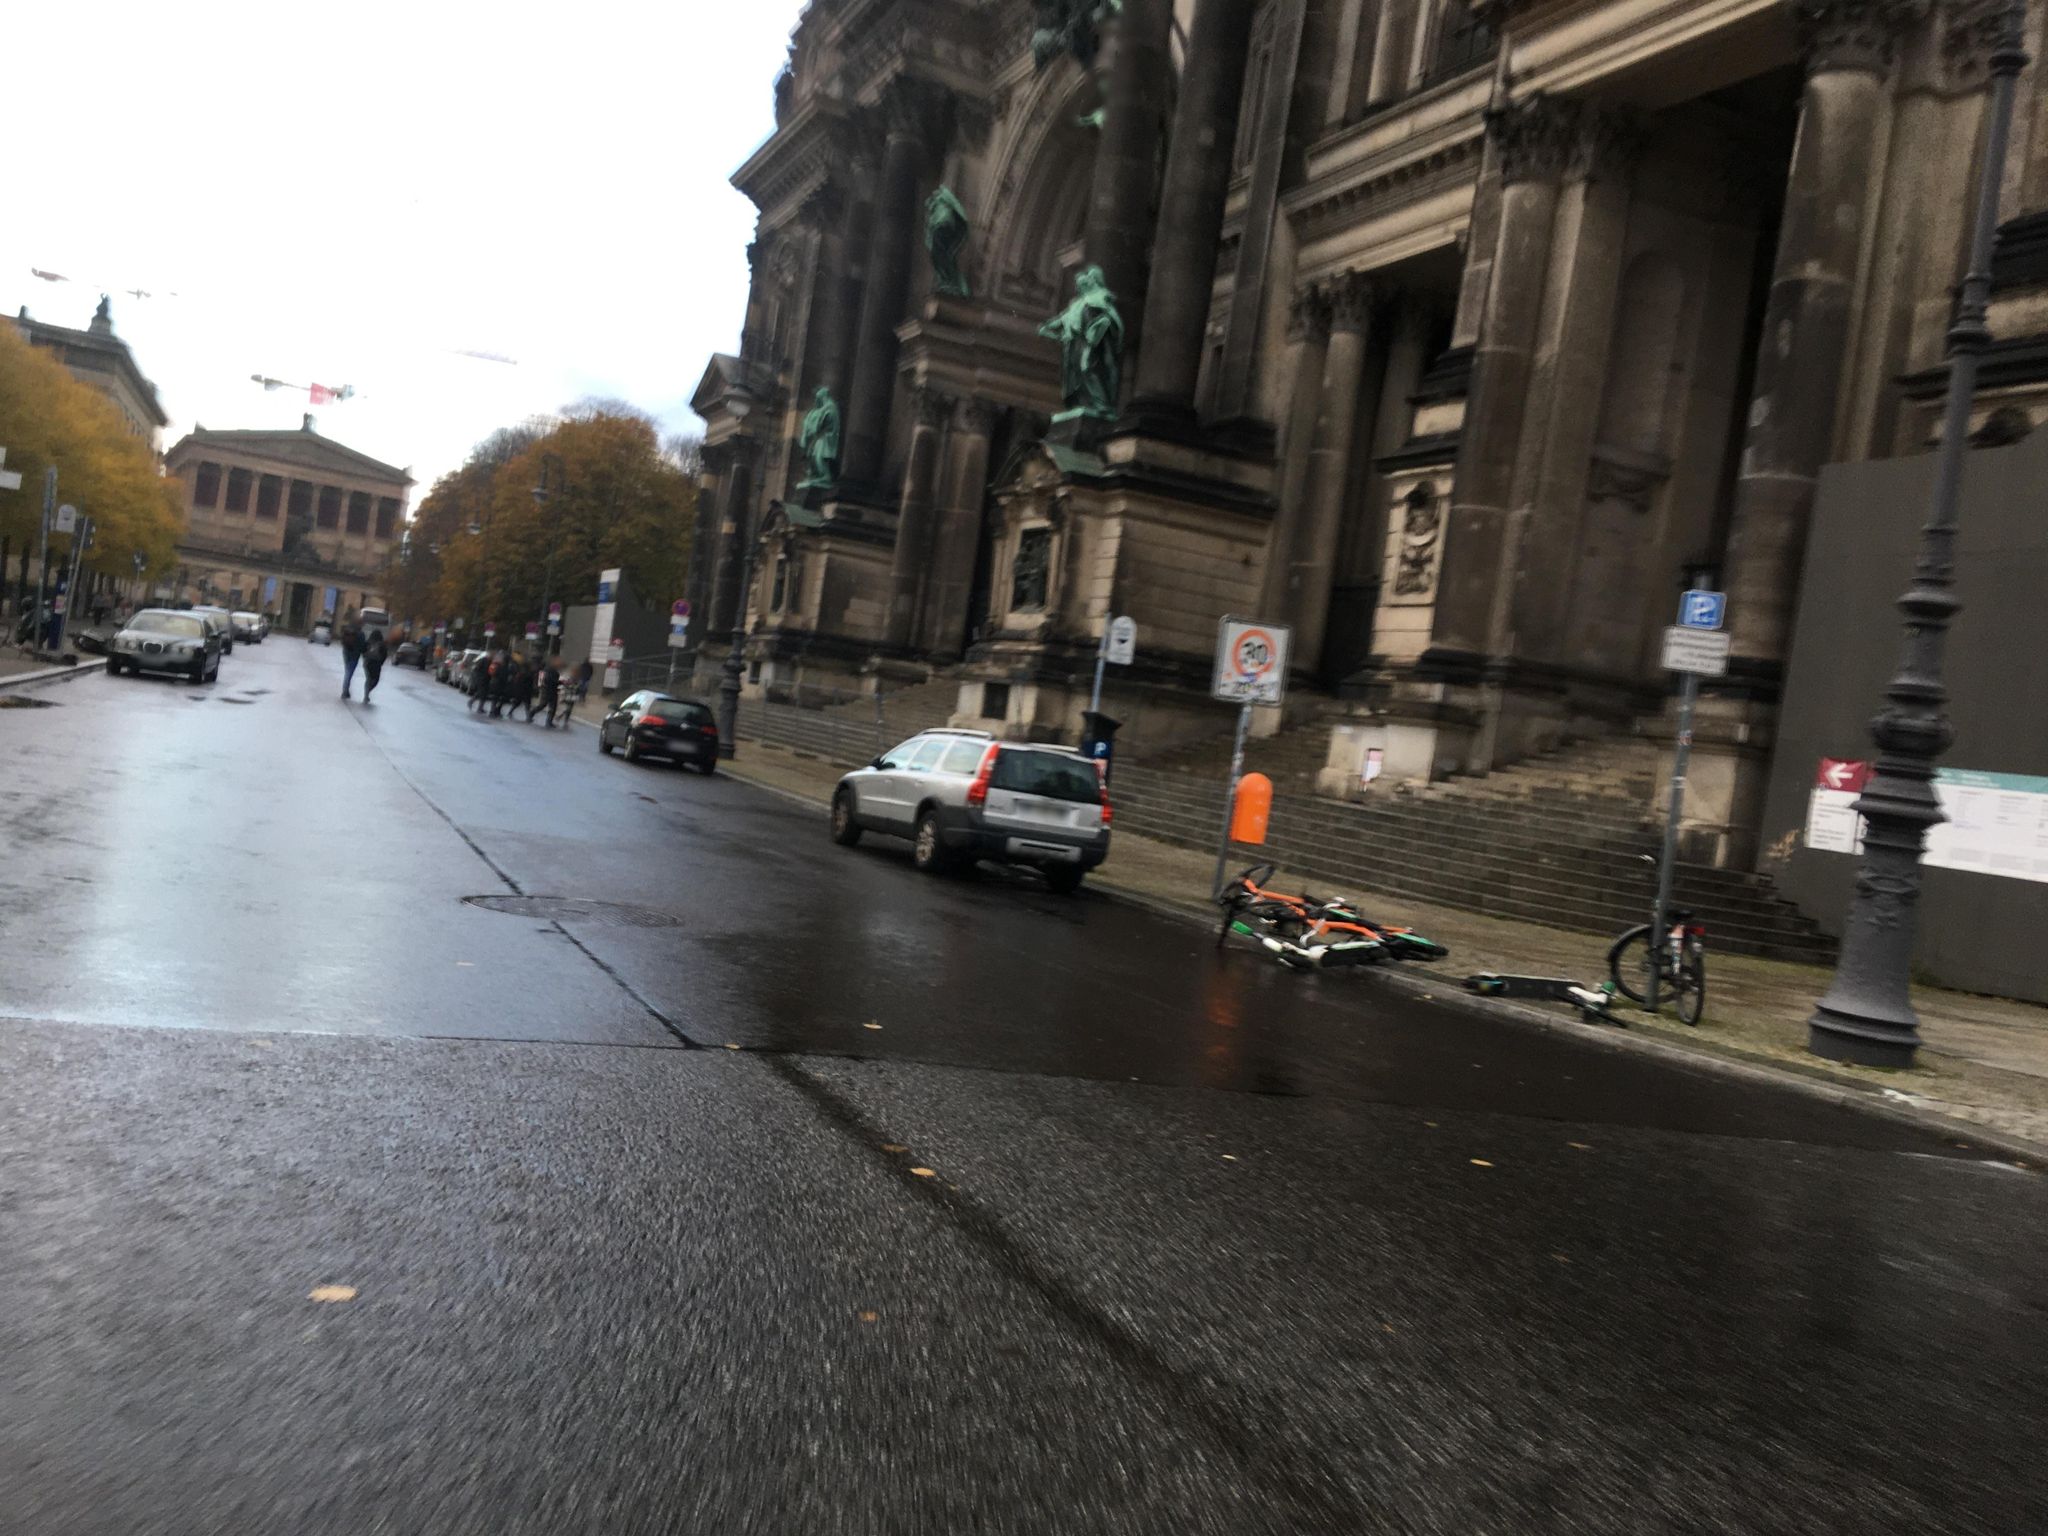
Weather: rainy
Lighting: day
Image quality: slightly poor
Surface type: walking surface
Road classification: residential
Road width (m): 10
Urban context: urban centre
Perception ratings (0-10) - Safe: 5.49, Lively: 8.89, Beautiful: 5.06, Boring: 0.11, Depressing: 0.59, Wealthy: 5.75